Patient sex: M
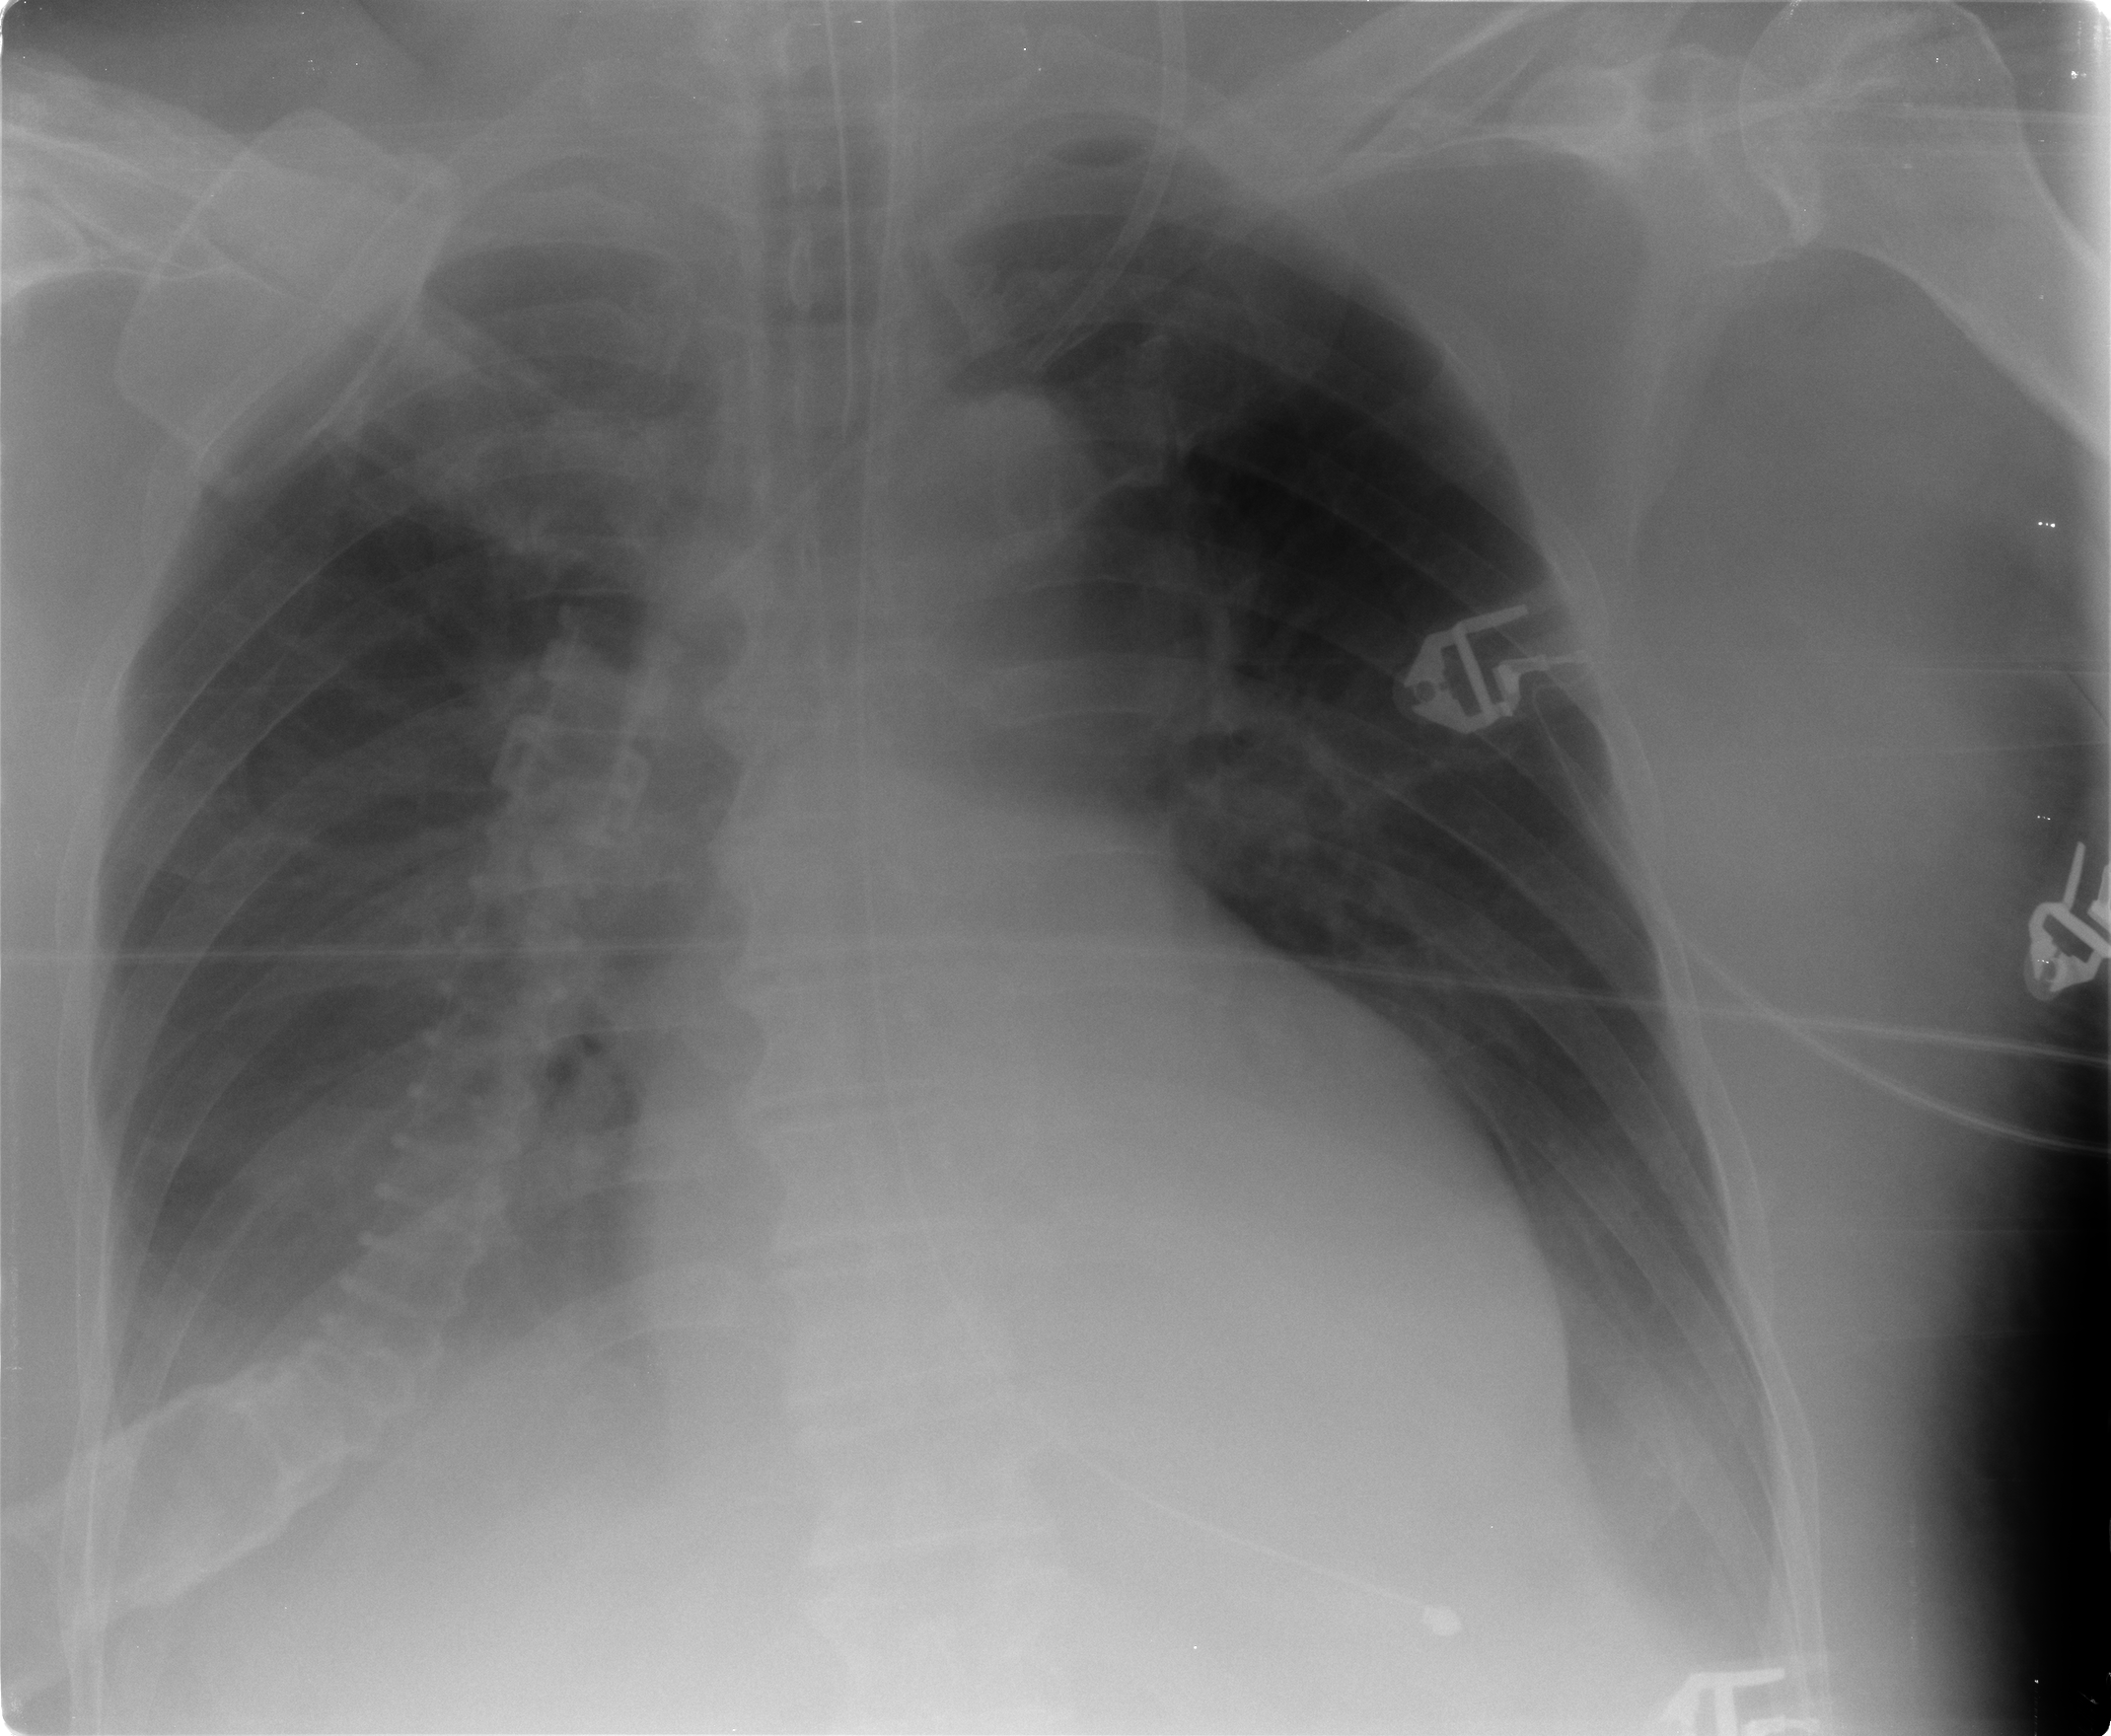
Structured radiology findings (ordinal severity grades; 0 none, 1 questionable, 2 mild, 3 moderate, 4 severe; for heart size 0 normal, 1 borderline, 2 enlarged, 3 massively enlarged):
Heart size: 1
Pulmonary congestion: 0
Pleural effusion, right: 2
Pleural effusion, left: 1
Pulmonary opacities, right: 1
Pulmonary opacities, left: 0
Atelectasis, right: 2
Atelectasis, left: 1